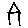
Label: house